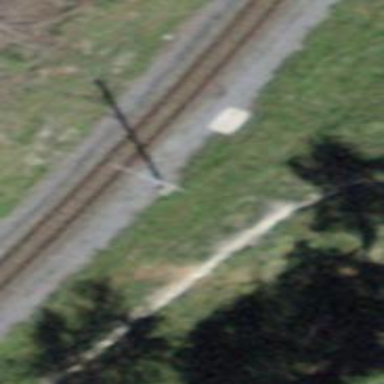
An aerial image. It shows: Narrow gauge railway with electrified contact lines.